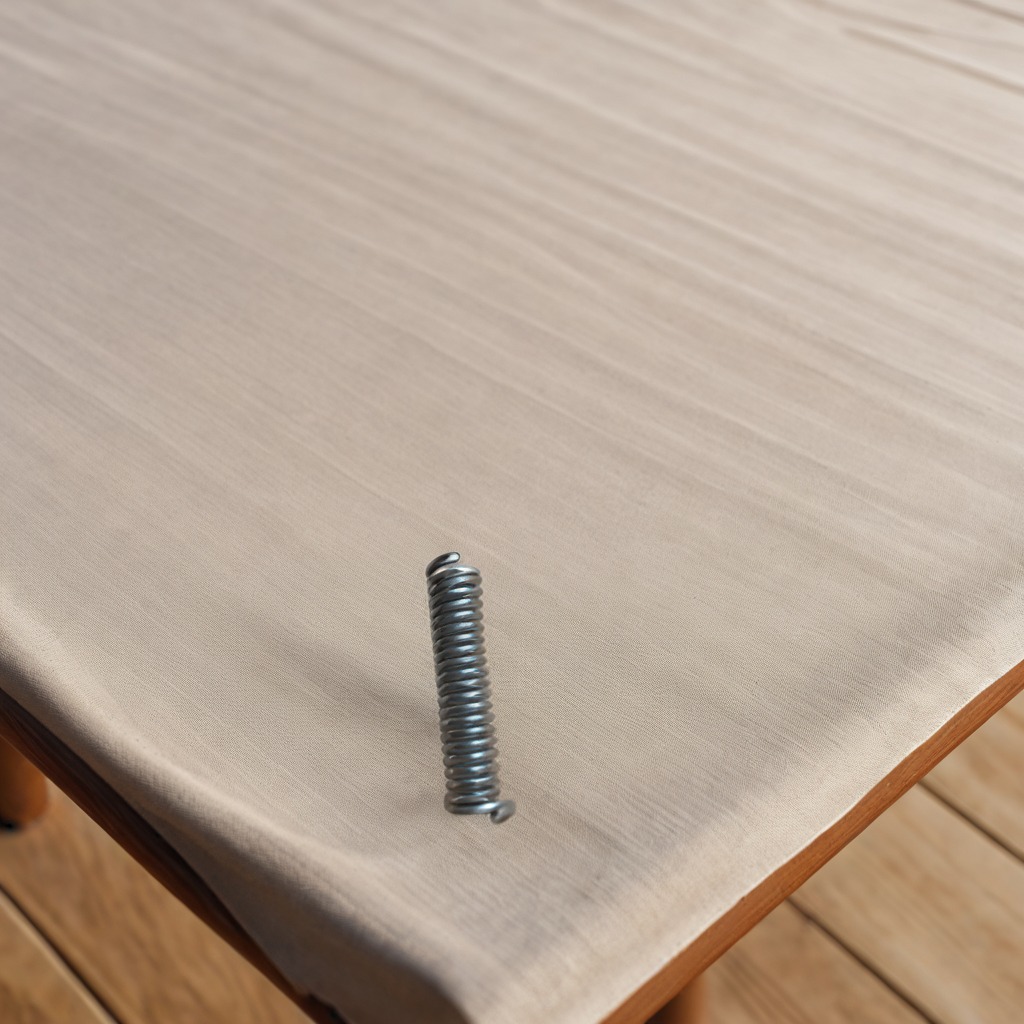
A coiled metal spring is lying on the wooden table.